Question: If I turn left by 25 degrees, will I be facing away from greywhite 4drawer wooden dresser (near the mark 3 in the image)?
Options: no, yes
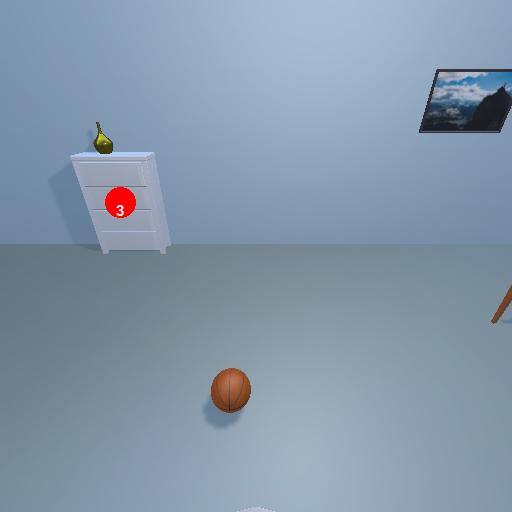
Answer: no